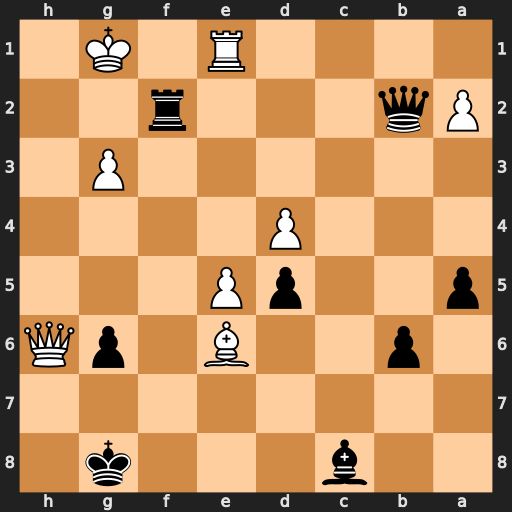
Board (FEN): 2b3k1/8/1p2B1pQ/p2pP3/3P4/6P1/Pq3r2/4R1K1
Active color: b
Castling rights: -
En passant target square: -
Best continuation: Bxe6 Qxg6+ Kf8 Rf1 Rxf1+